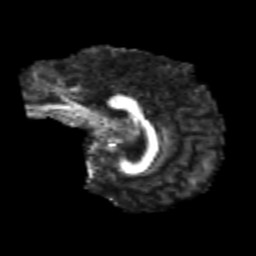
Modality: FA
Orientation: sagittal
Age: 29
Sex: male
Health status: healthy